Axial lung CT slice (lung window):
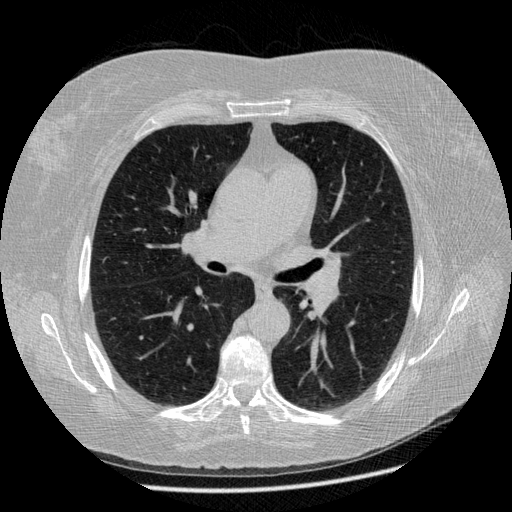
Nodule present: no